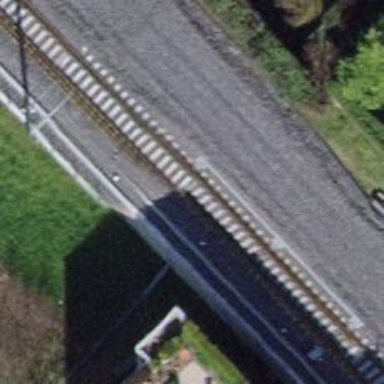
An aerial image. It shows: Single railway track with electrification through contact line.